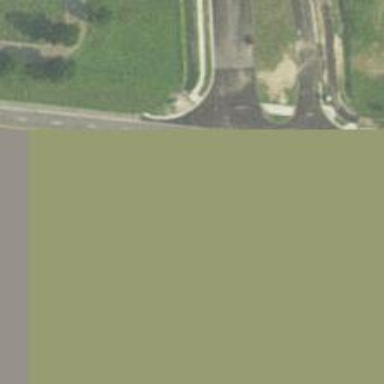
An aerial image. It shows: Asphalt road with primary link designation.